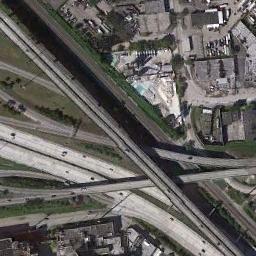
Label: overpass